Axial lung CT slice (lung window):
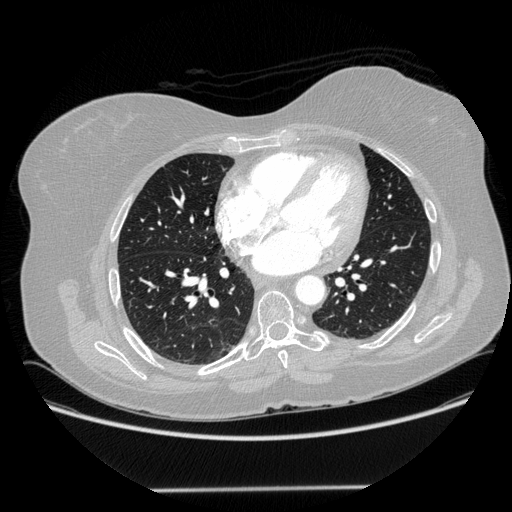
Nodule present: no